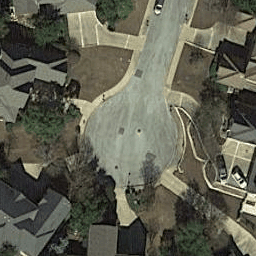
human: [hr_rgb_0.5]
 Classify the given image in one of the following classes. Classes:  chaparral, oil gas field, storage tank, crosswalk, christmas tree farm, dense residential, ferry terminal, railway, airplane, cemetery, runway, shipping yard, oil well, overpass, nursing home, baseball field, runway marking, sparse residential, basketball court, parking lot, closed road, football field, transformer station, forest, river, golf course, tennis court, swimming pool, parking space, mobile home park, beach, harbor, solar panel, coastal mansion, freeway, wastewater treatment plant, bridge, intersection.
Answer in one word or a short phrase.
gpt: closed road